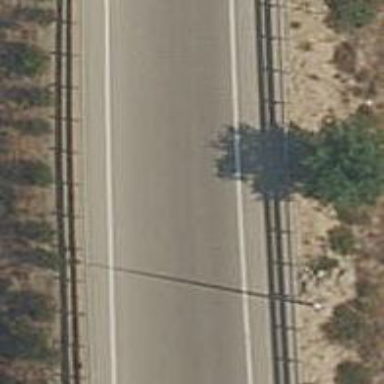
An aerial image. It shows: Motorway link.